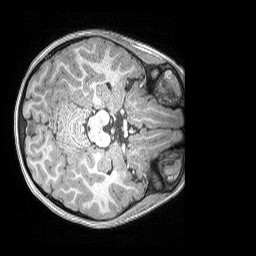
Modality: T1w
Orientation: axial
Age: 5
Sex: male
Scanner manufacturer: siemens
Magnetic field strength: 3 T
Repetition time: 2.53 s
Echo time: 0.00164 s